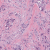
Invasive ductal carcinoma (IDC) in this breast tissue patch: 1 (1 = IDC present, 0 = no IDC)